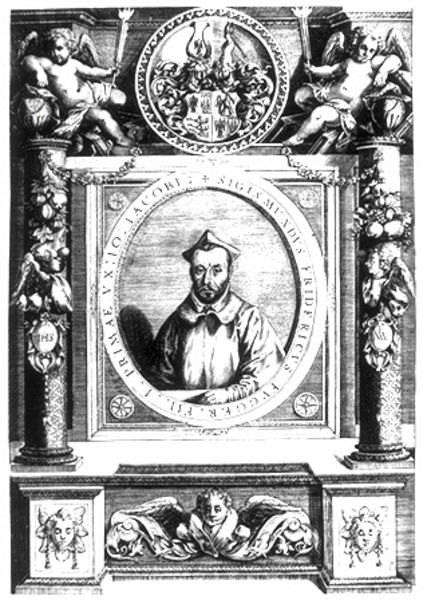
Titel: Bildnis des Sigismund Friedrich Fugger
Künstler: Dominicus Custos
Institution: (Seriendruck)
Schlagwörter: blätter, feuer, flügel, hand, kopf, mann, schatten, weiß, menschen, hut, köpfe, licht, nase, schwarz, säule, säulen, zeichnung, blüten, ornament, alt, bart, kappe, architektur, arm, kragen, rahmen, sockel, bild, bildnis, herr, portrait, porträt, brüstung, geistlicher, mantel, brustbild, frontal, kreis, oval, rund, engel, früchte, skulptur, schrift, schlagschatten, man, grafik, graphik, inschrift, büste, dekor, floral, vasen, podest, medaillon, flammen, druck, schraffur, stich, portait, scharz, schwarzweiß, titelblatt, kardinal, kapitelle, girlanden, wappen, gesims, simse, priester, huldigung, löwe, putten, putti, fackel, grabmal, latein, lateinisch, schwrz, umschrift, frontispiz, jesuit, seriendruck, ihs, fllügel, girlandne, geleherter